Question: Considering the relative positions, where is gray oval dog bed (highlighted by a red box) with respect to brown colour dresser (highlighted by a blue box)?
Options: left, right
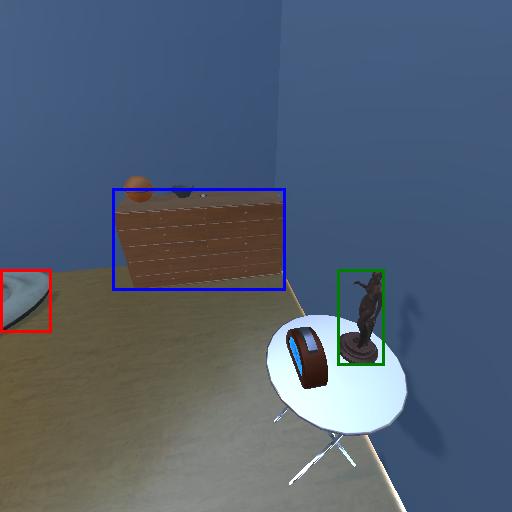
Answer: left